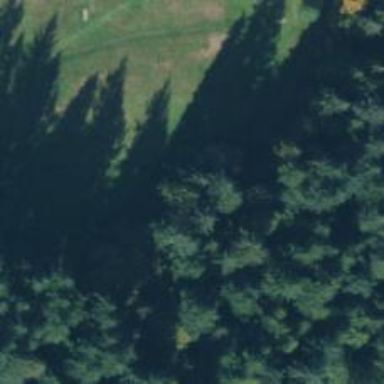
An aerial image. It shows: Disc golf hole in disc golf sport setting.